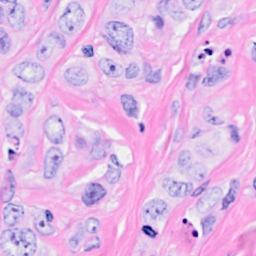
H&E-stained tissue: Breast